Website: lowes
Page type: customer-info-address
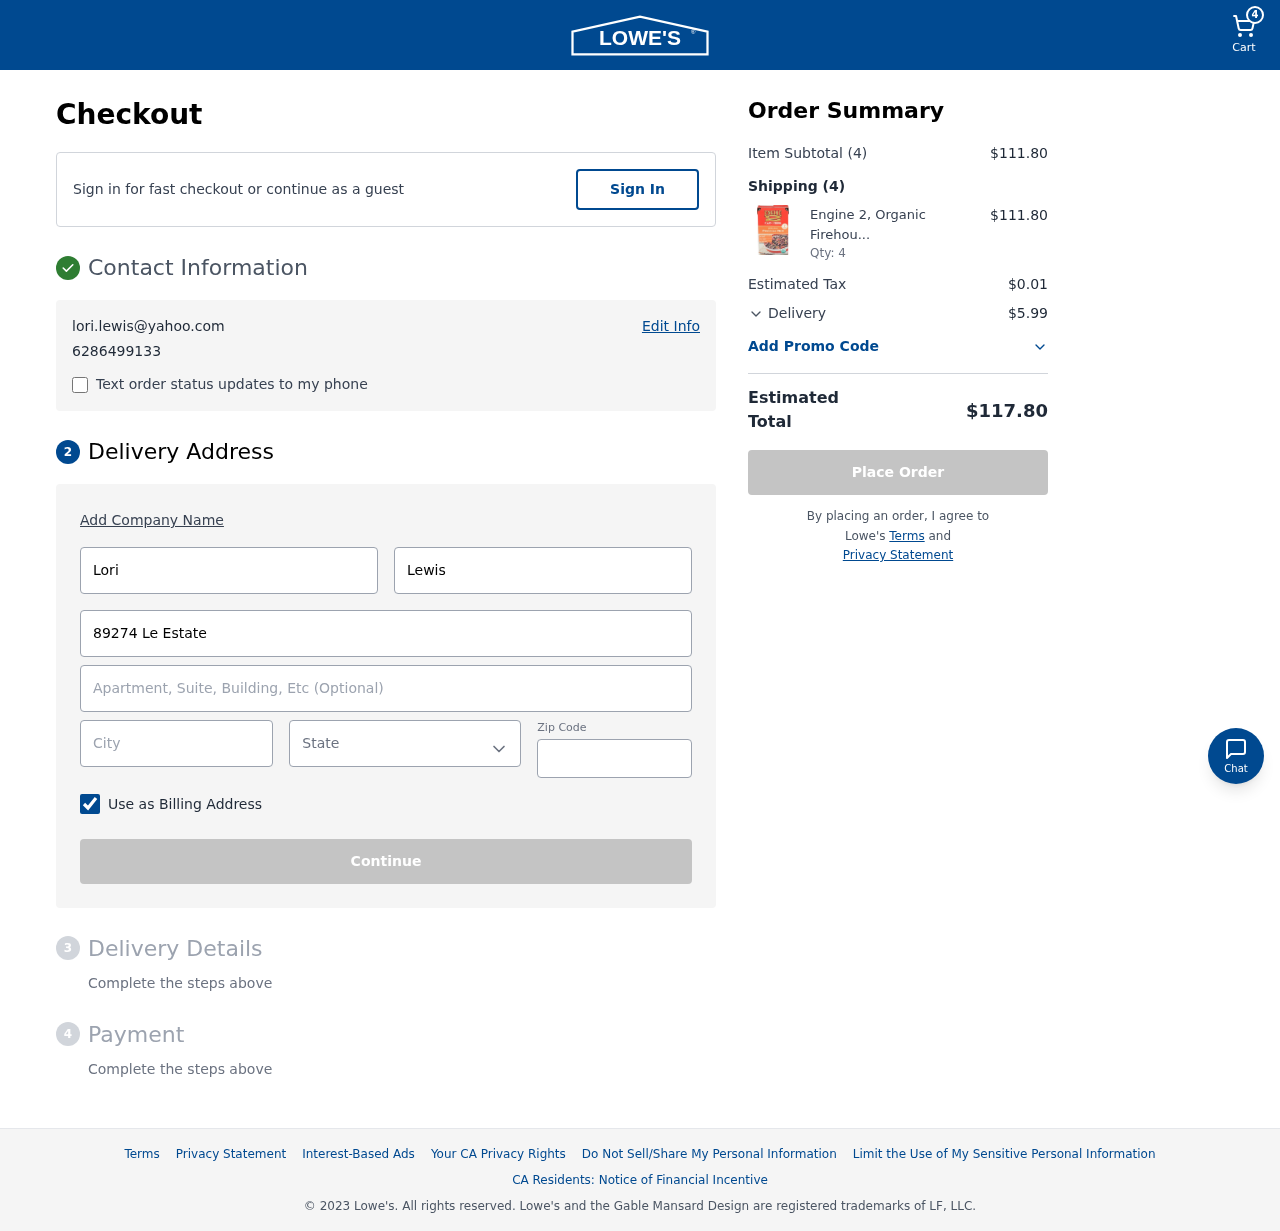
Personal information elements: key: PII_CITY
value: Fernandezberg
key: PII_EMAIL
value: lori.lewis@yahoo.com
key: PII_FIRSTNAME
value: Lori
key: PII_LASTNAME
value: Lewis
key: PII_PHONE
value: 6286499133
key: PII_POSTCODE
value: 67933
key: PII_STATE
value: Kentucky
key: PII_STREET
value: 89274 Le Estate
Product elements: key: PRODUCT1_NAME
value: Engine 2, Organic Firehouse Chili, 17 oz
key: PRODUCT1_QUANTITY
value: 4
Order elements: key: ORDER_NUM_ITEMS
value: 4
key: ORDER_SUBTOTAL
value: $111.80
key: ORDER_NUM_ITEMS2
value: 4
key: ORDER_SUBTOTAL2
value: $111.80
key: ORDER_TAX
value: $0.01
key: ORDER_SHIPPING_COST
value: $5.99
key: ORDER_TOTAL
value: $117.80